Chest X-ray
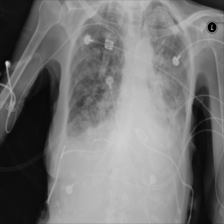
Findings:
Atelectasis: negative
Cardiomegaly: negative
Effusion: negative
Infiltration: positive
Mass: negative
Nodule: negative
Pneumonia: negative
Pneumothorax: negative
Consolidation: negative
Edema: negative
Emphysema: negative
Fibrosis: negative
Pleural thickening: negative
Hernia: negative